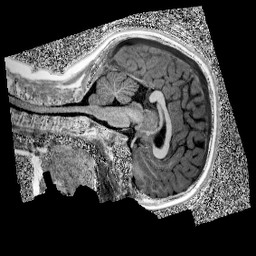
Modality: UNIT1
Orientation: sagittal
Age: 9
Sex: male
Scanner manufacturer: siemens
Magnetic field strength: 3 T
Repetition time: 4 s
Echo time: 0.00299 s